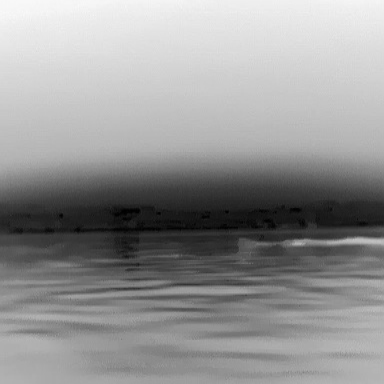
There is a canoe in the infrared image.